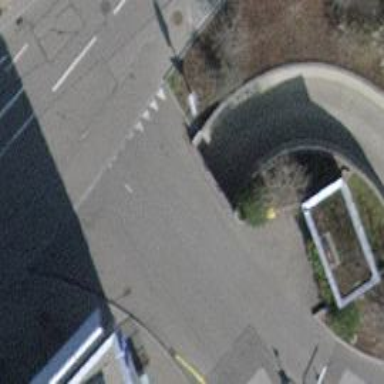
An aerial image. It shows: Parking entrance.